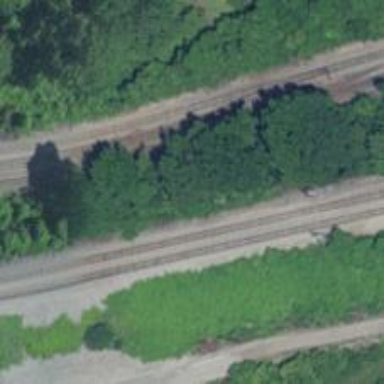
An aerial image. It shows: Rail spur service.